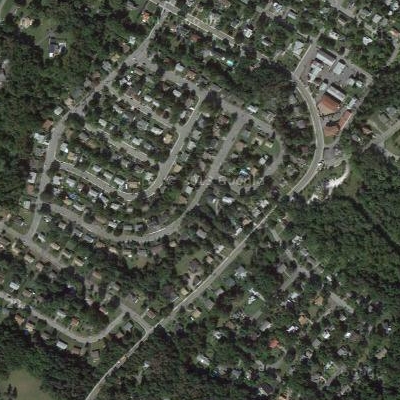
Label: Resident